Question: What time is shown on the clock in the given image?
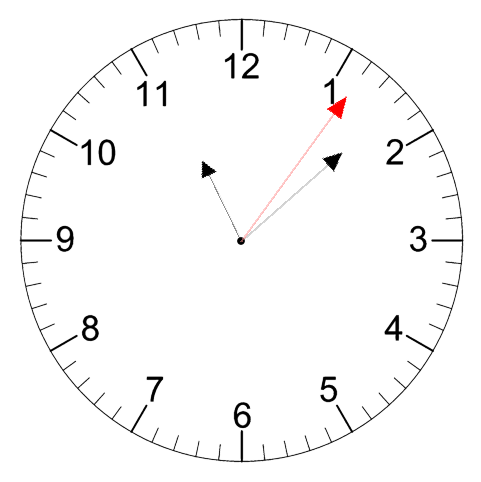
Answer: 11:08:06